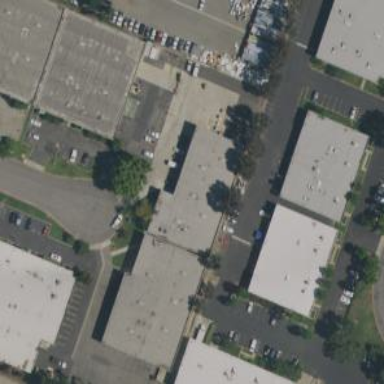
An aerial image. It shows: Warehouse.